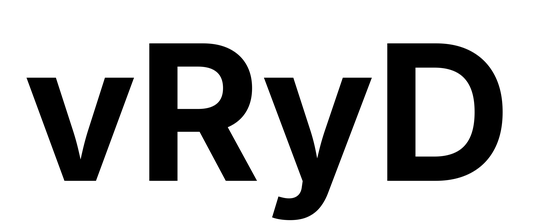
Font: Inter_Bold